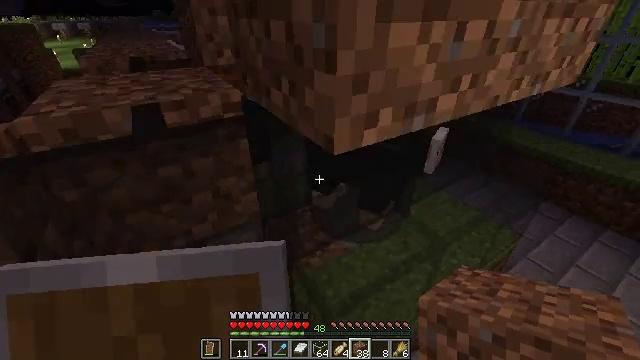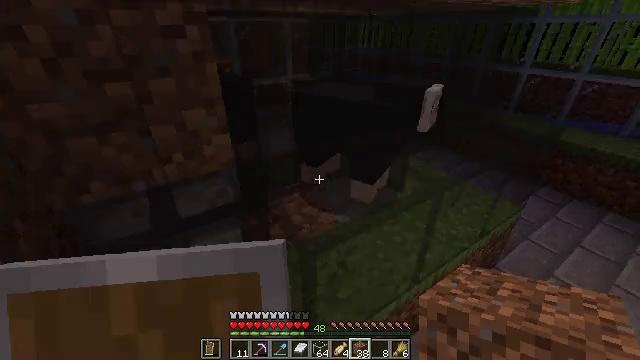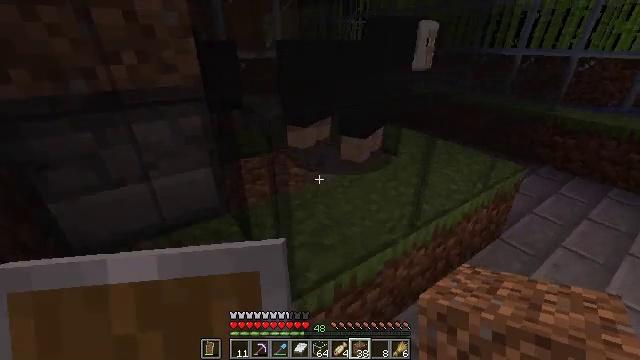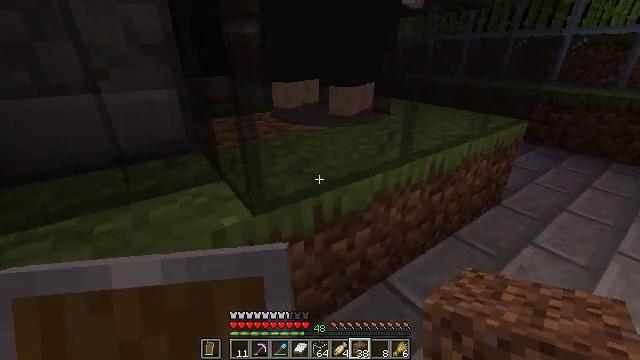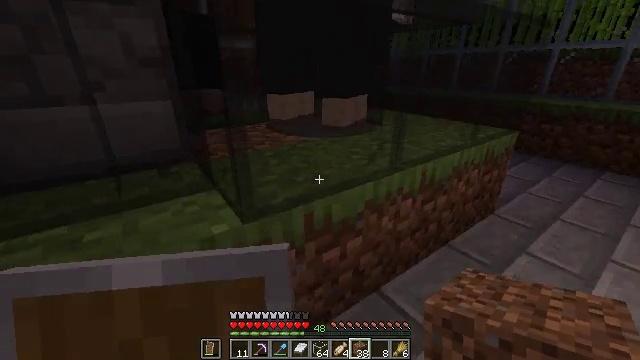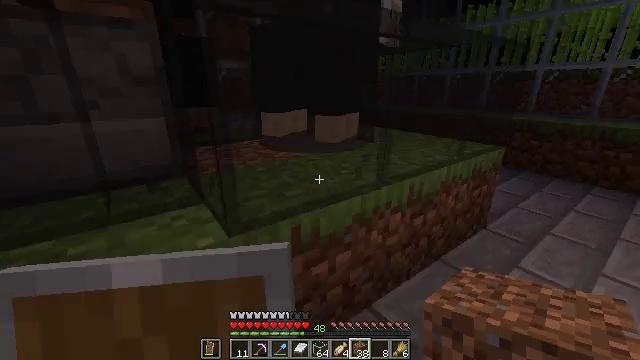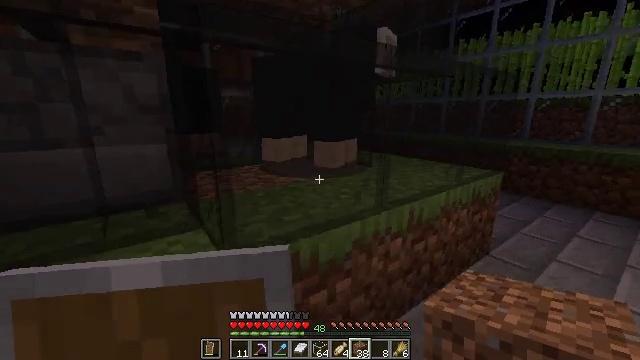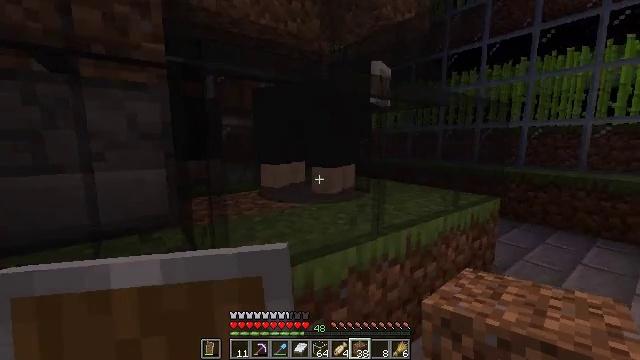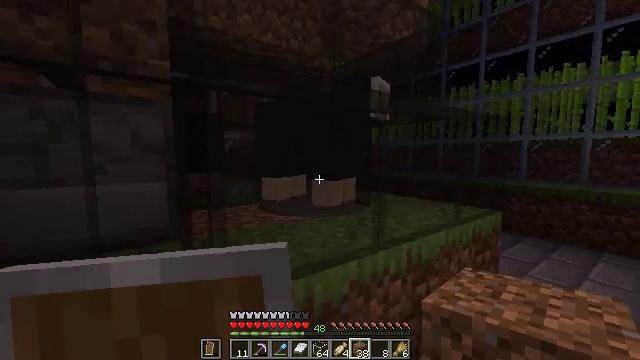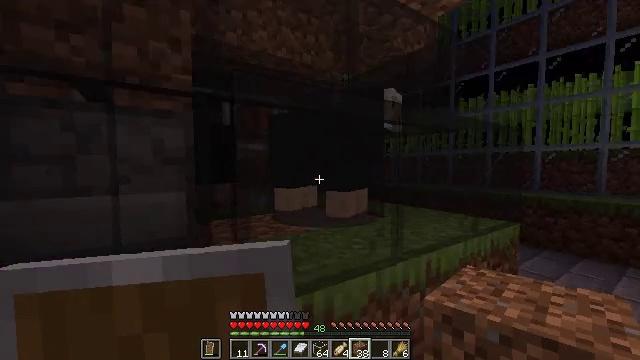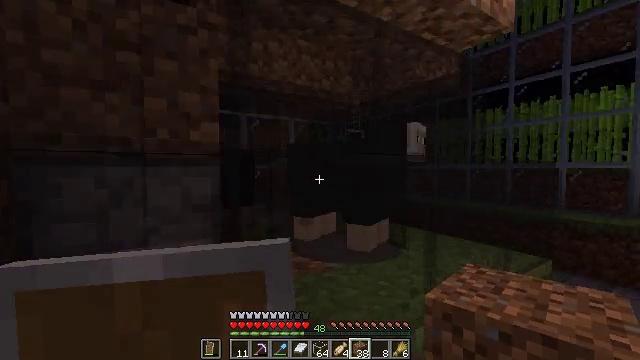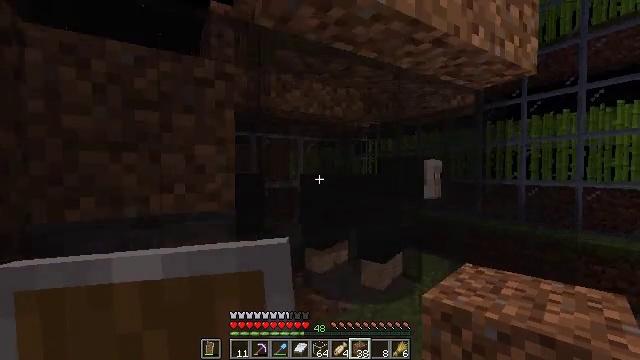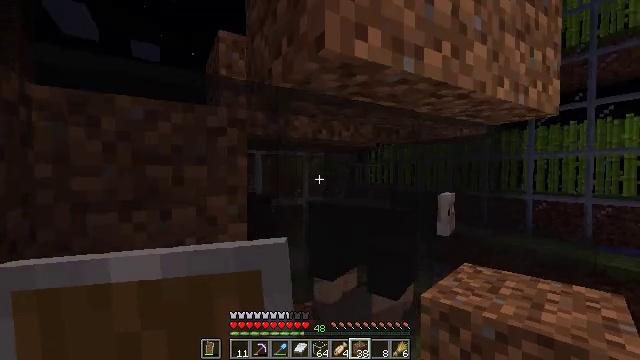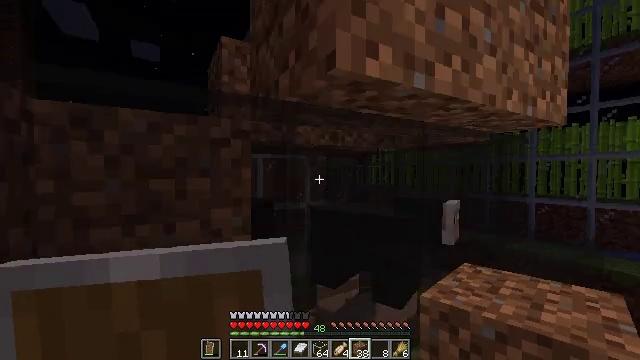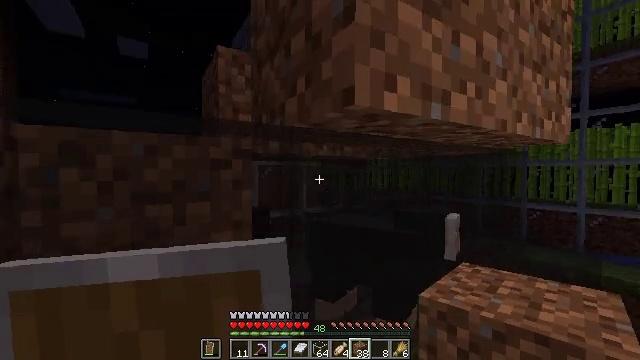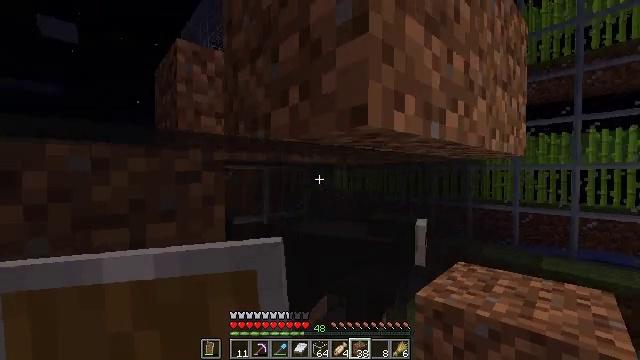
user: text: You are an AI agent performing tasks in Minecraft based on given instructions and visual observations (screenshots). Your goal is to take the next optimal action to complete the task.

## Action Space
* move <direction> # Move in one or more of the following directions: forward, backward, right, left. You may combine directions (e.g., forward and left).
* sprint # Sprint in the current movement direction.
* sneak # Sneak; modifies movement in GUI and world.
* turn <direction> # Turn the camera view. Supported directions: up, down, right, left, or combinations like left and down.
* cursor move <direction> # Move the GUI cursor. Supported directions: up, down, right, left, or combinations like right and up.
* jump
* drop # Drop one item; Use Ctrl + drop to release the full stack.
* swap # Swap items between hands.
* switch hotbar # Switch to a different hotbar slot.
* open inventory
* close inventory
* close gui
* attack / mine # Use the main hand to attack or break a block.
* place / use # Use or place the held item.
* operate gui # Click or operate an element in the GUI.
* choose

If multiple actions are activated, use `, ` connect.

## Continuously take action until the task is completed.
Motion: motion action
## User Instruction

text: Remove the black stained glass pane from a structure.
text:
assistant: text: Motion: turn up
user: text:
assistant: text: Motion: turn up
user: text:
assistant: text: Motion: turn up
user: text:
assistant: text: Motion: turn up
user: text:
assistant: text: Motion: turn up
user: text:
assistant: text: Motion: turn up
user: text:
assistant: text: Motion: turn up
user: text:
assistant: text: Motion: turn up
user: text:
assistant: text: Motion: move left, turn left and up
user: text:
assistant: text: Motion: move forward and move left, turn left, jump
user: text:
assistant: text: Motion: move forward and move left, turn left, jump
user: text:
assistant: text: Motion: move forward and move left, jump
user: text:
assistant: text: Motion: move forward and move left, jump
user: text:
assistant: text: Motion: move forward and move left, turn right
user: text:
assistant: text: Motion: move forward and move left, turn right
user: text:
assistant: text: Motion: move forward, turn right
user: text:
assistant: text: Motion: turn right
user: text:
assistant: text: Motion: no_op
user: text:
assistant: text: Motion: no_op
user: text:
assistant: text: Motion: no_op
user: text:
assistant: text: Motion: turn right
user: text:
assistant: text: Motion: turn right and down
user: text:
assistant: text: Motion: turn right
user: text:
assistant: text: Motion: turn right and down
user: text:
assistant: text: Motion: turn right
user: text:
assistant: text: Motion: no_op
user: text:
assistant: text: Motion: no_op
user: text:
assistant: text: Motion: no_op
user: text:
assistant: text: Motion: no_op
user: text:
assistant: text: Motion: no_op